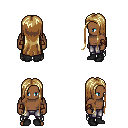
a pixel art fantasy rpg character, male body template, human, dark skin, black tattered cape, metal pants, blonde extra-long hairstyle, leather bracers, black shoes, four views (front, back, left, right), 2x2 character sprite sheet, small pixel art, hard edges, no anti-aliasing